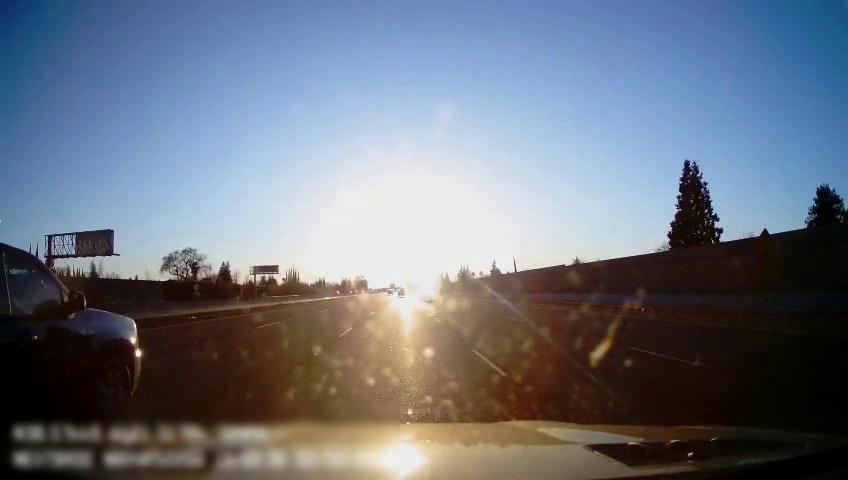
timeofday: Day
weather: Sunny
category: Drivable Space
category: Vehicles | Car
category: Vehicles | SUV
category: Lanes | Alternate Lane
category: Lanes | Alternate Lane
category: Lanes | Current Lane
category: Lanes | Current Lane
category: Lanes | Alternate Lane
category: Lanes | Alternate Lane